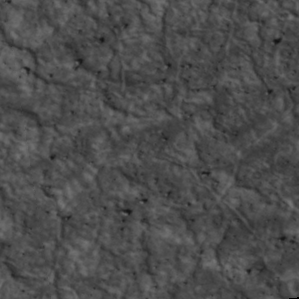
Label: non_frost